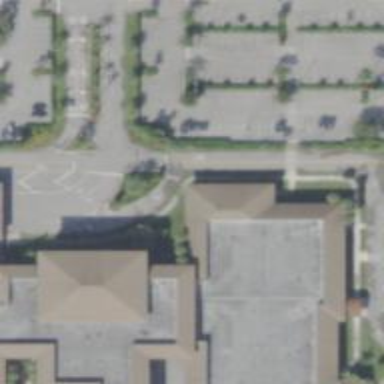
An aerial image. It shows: Parking space is available.